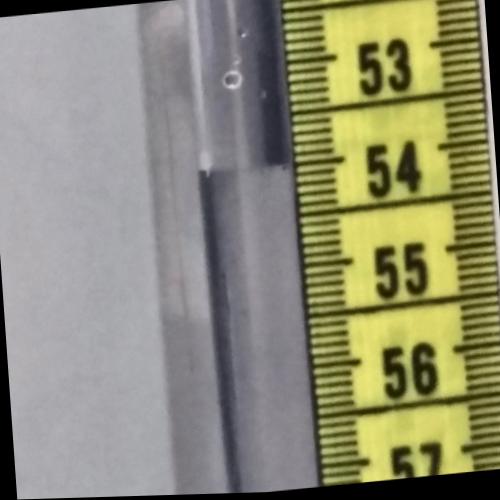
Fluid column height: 54.0 cm